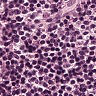
Metastatic tissue present: no